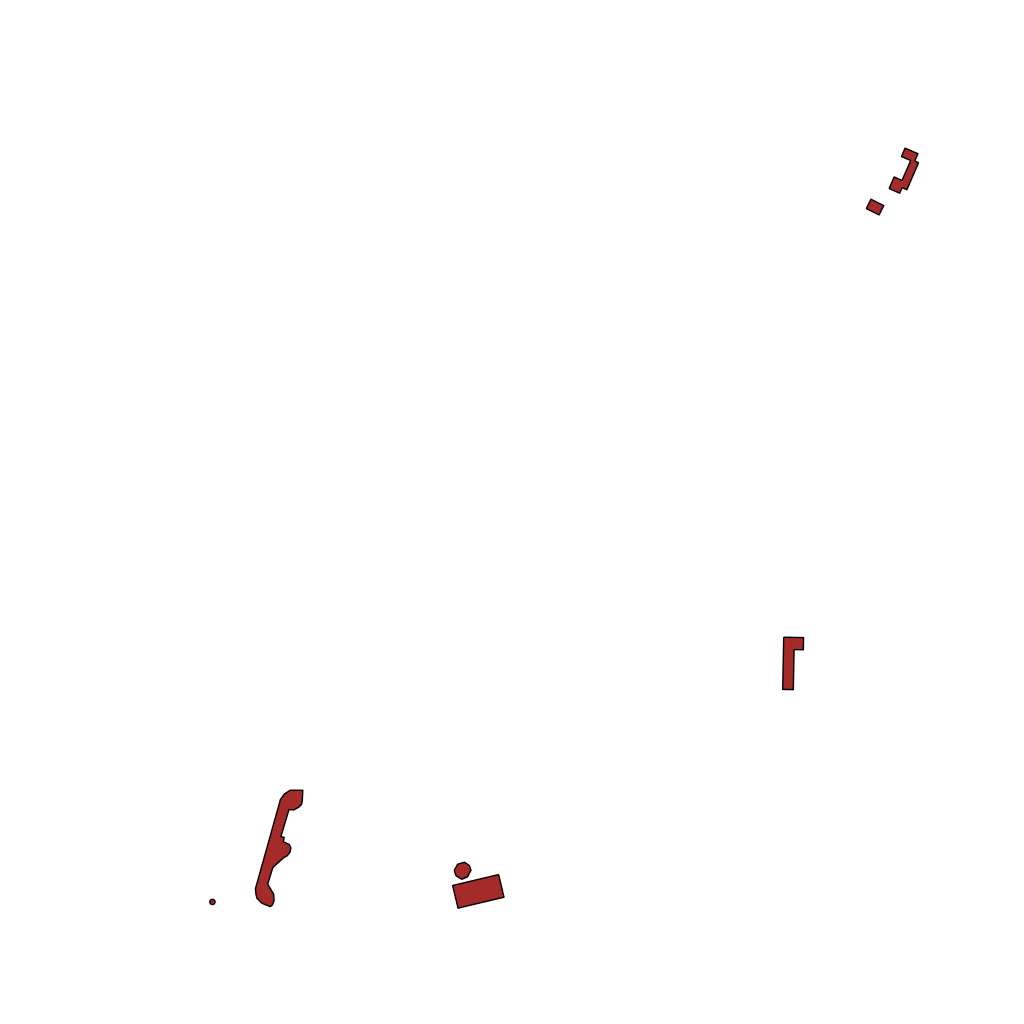
Tags: overhead vector_map, special, individual_rise, density_1, Facility, 1.0 km²